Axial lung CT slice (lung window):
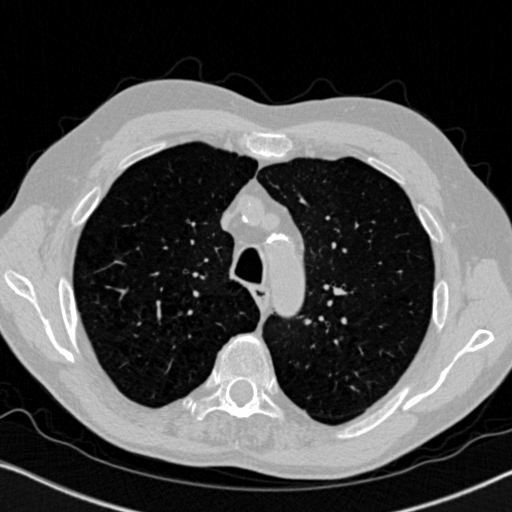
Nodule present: no